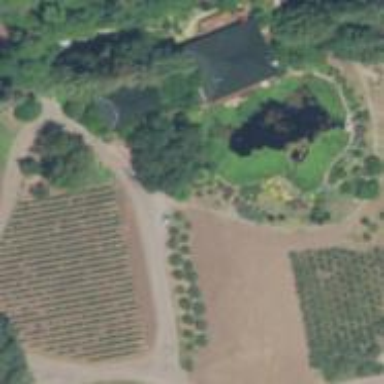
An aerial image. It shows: Vineyard with wine grapes as the crop.